Chest X-ray:
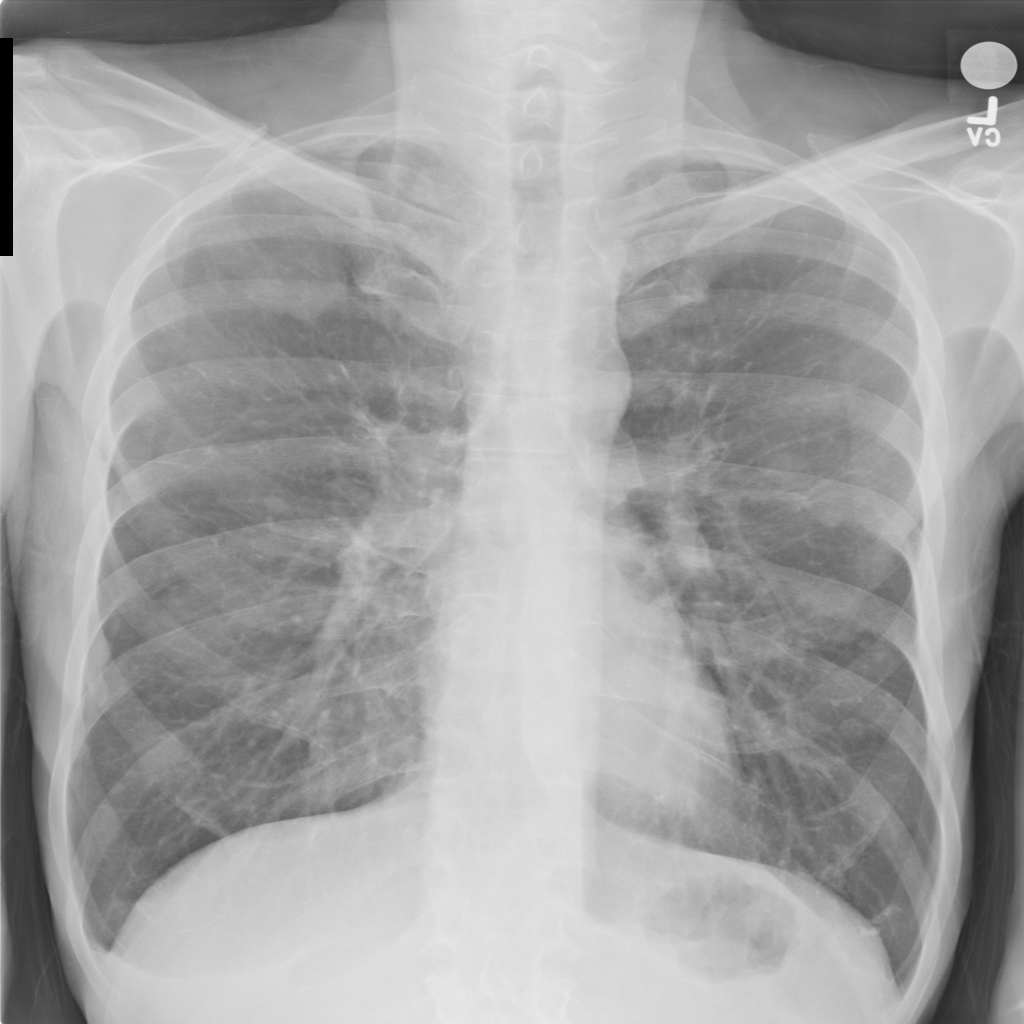
Findings: Diffuse Nodule
No abnormal finding: no